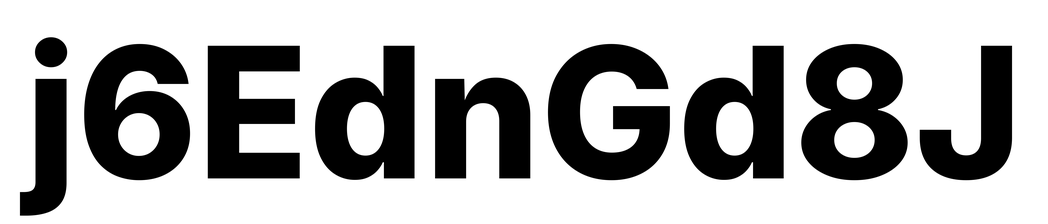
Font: Inter_ExtraBold